Question: I'm developing a game almost like breakout, and considering the position the ball hits the paddle it should change it's direction.

Here is a masterpiece to explain which functionality I'm trying to reach. I'm already able to get the position where the ball hits the paddle. Any thoughts?
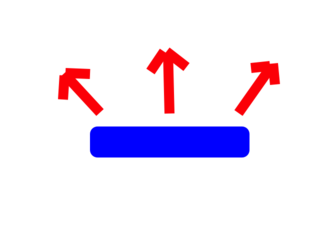
Answer: Determine the center points of your ball and paddle at the moment of contact using didBeginContact.
'''
- (void)didBeginContact:(SKPhysicsContact *)contact
{
uint32_t collision = (contact.bodyA.categoryBitMask | contact.bodyB.categoryBitMask);
if (collision == (CategoryBall | CategoryPaddle))
{
if((contact.bodyA.node.position.x > contact.bodyB.node.position.x) && (contact.bodyA.node.position.x <= contact.bodyB.node.position.x+10))
{
// ball's center is a little to the right of paddle's center
}
if(contact.bodyA.node.position.x > contact.bodyB.node.position.x+10)
{
// ball's center is more to the right of paddle's center
}
if((contact.bodyA.node.position.x < contact.bodyB.node.position.x) && (contact.bodyA.node.position.x >= contact.bodyB.node.position.x-10))
{
// ball's center is a little to the left of paddle's center
}
if(contact.bodyA.node.position.x < contact.bodyB.node.position.x-10)
{
// ball's center is more to the left of paddle's center
}
}
}
'''